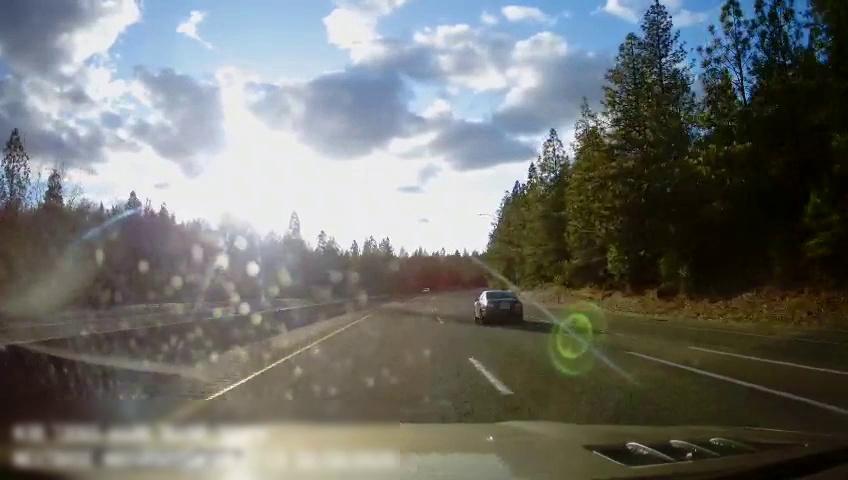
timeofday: Day
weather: Sunny
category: Drivable Space
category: Drivable Space
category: Vehicles | Car
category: Lanes | Opposite Lane
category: Lanes | Alternate Lane
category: Lanes | Current Lane
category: Lanes | Alternate Lane
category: Lanes | Alternate Lane
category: Lanes | Alternate Lane